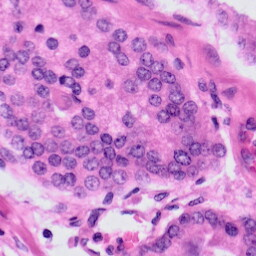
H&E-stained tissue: Prostate